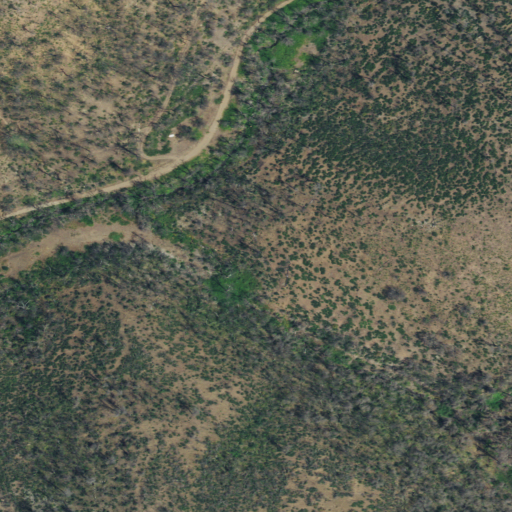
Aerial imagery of valley in California named Stone Gulch containing shrub, grassland, open development, and mixed forest